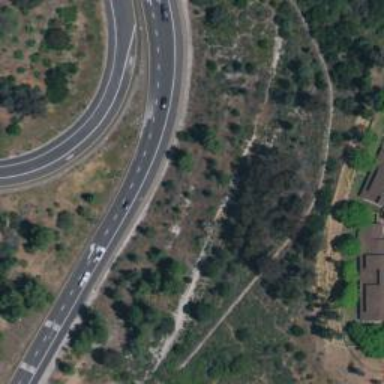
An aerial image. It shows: Motorway link.